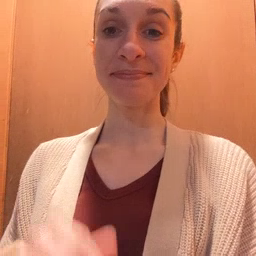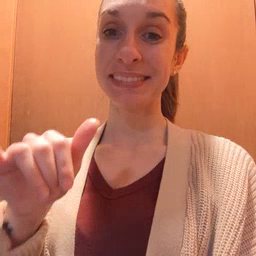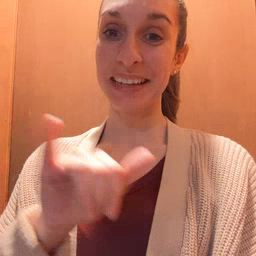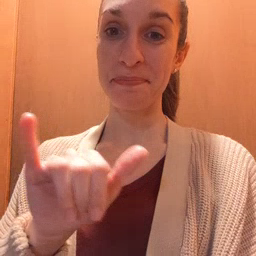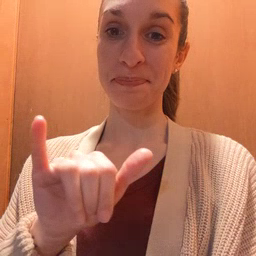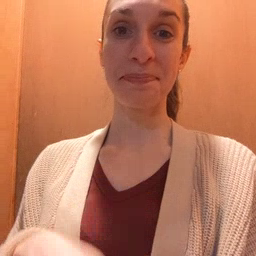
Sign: same